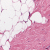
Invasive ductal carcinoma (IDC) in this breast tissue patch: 0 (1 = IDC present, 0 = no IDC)